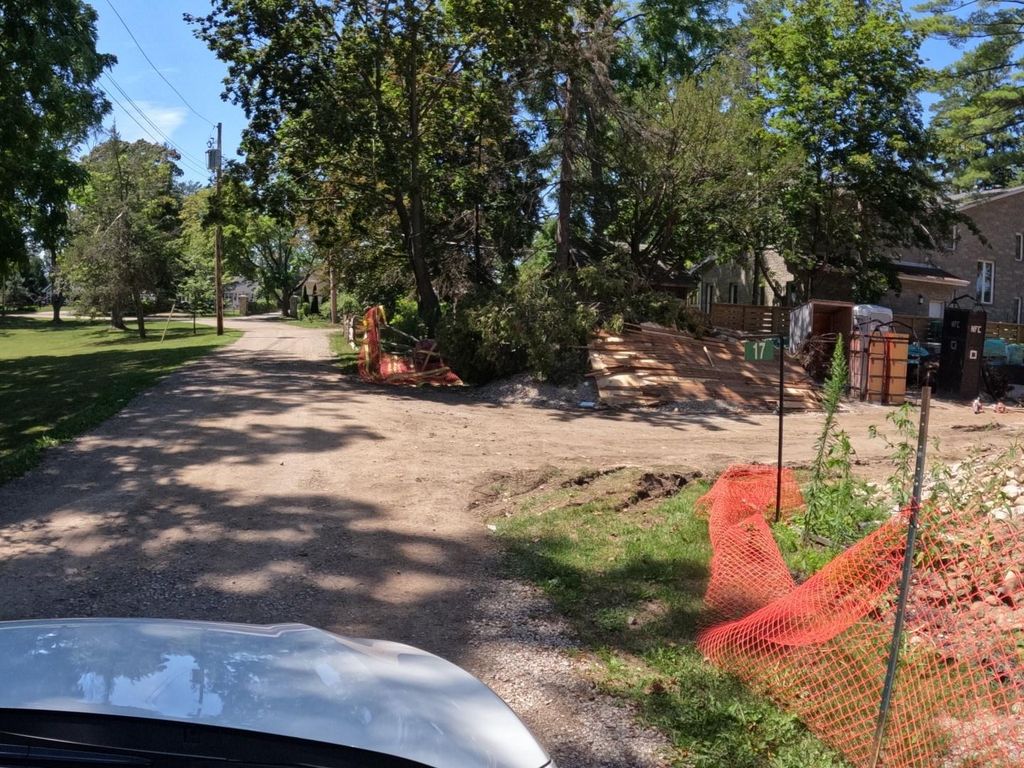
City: kitchener-waterloo